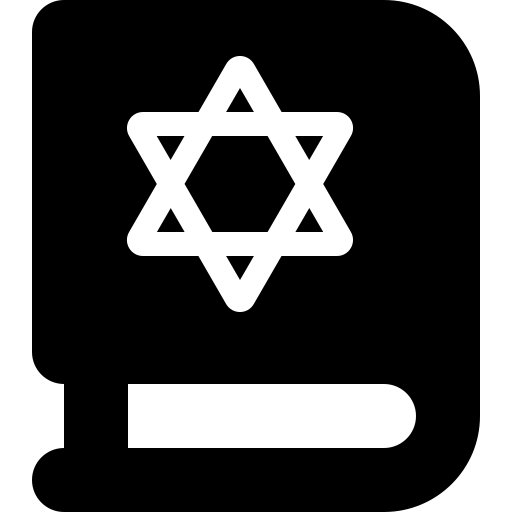
Tags: icon, FontAwesome, fa-icon, solid, book, tanakh